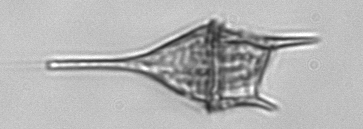
Label: Tripos_lineatus